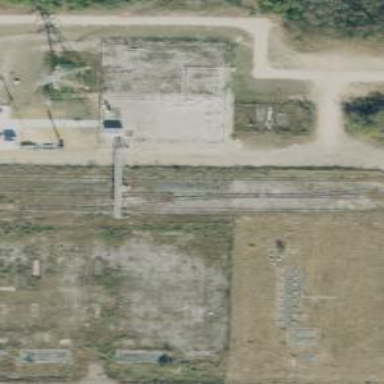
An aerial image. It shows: Disused railway spur line.